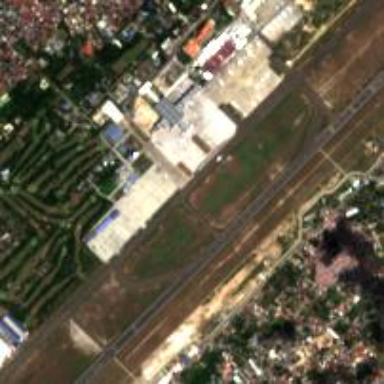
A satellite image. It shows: The area is taxiway in the airport.